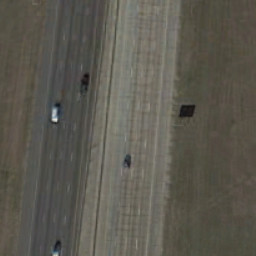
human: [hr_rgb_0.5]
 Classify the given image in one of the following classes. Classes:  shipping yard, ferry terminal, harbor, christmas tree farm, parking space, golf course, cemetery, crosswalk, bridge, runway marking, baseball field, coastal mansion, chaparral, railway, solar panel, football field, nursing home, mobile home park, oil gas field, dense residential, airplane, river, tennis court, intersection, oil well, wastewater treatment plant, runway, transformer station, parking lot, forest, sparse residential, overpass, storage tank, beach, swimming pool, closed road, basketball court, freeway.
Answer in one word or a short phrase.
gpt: freeway